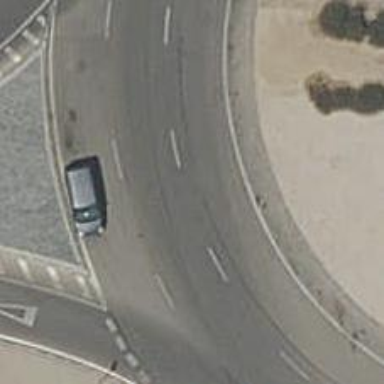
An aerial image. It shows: Residential road that intersects with roundabout.